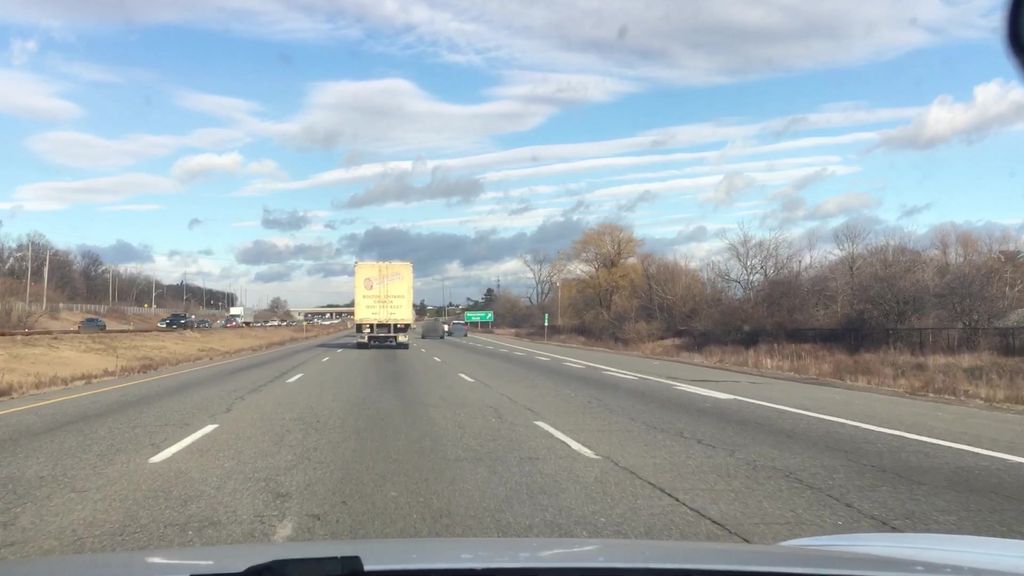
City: hamilton